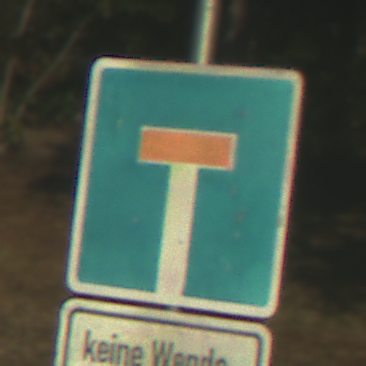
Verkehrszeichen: Sackgasse
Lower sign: HinweisGeaenderteVorfahrtVerkehrsfuehrungVerkehrsregelung3
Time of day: SunriseSunset
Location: Outdoor (Nature)
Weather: Clear
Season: NotSpecified
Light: Natural